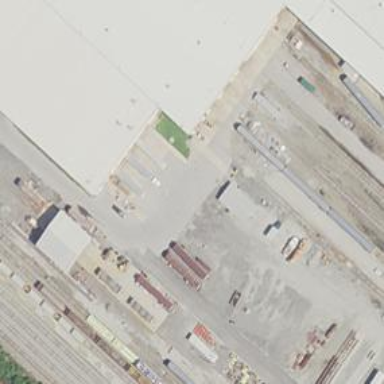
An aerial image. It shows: Railway yard used for servicing trains.